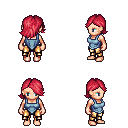
a pixel art fantasy rpg character, female body template, human, light skin, blue vest, gold greaves, ruby red swoop hairstyle, four views (front, back, left, right), 2x2 character sprite sheet, small pixel art, hard edges, no anti-aliasing